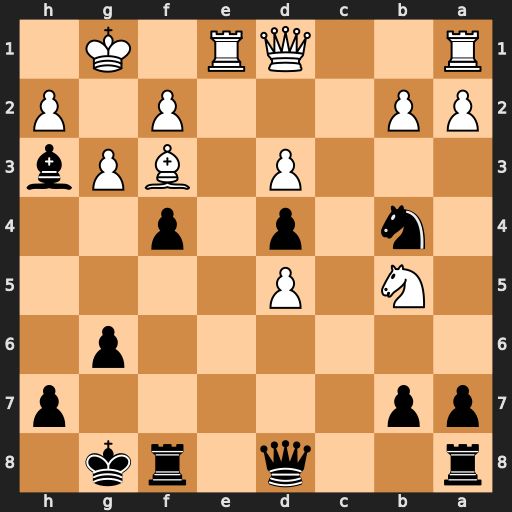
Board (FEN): r2q1rk1/pp5p/6p1/1N1P4/1n1p1p2/3P1BPb/PP3P1P/R2QR1K1
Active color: b
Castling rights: -
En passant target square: -
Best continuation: fxg3 hxg3 Qf6